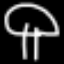
Label: mushroom